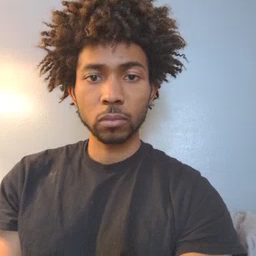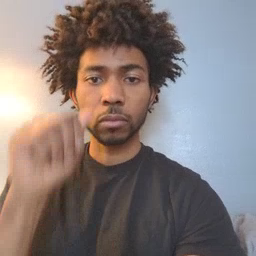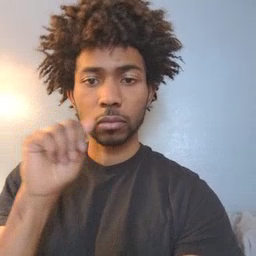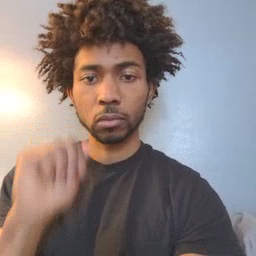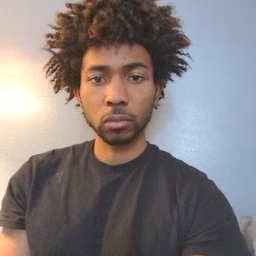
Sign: aunt